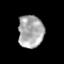
Tissue: prostate
Cell type: T cells
Senescence score: 0.295
Nuclear area (px): 813
Mean DAPI intensity: 169.317